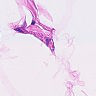
Metastatic tissue present: no